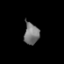
Tissue: prostate
Cell type: T cells
Senescence score: 0.3416
Nuclear area (px): 325
Mean DAPI intensity: 116.492